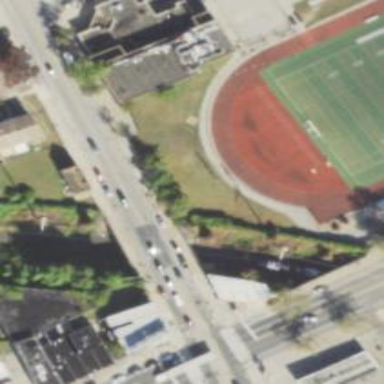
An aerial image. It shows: Asphalt bridge over disused tram service on primary highway.